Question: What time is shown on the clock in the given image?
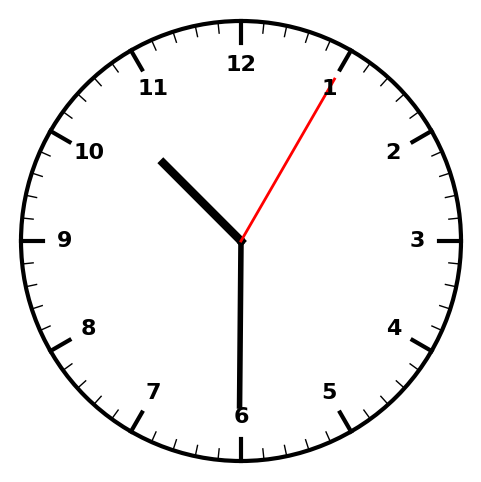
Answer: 10:30:05